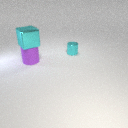
large purple rubber cylinder below large cyan metal cube